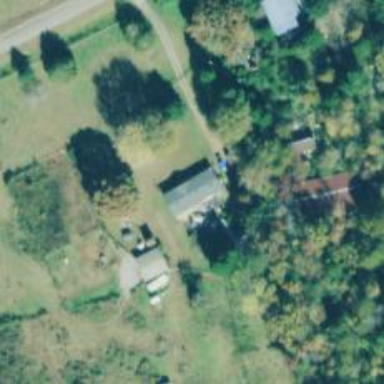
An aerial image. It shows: Simple house.